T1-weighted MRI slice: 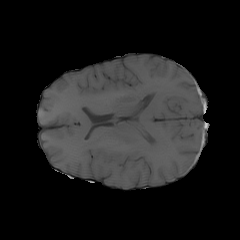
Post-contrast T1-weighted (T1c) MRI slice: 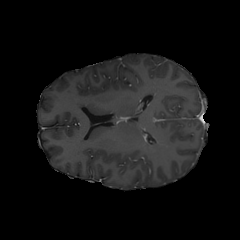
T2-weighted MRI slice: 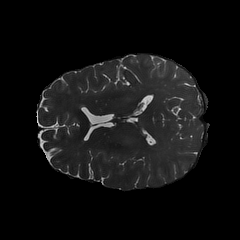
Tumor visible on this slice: no